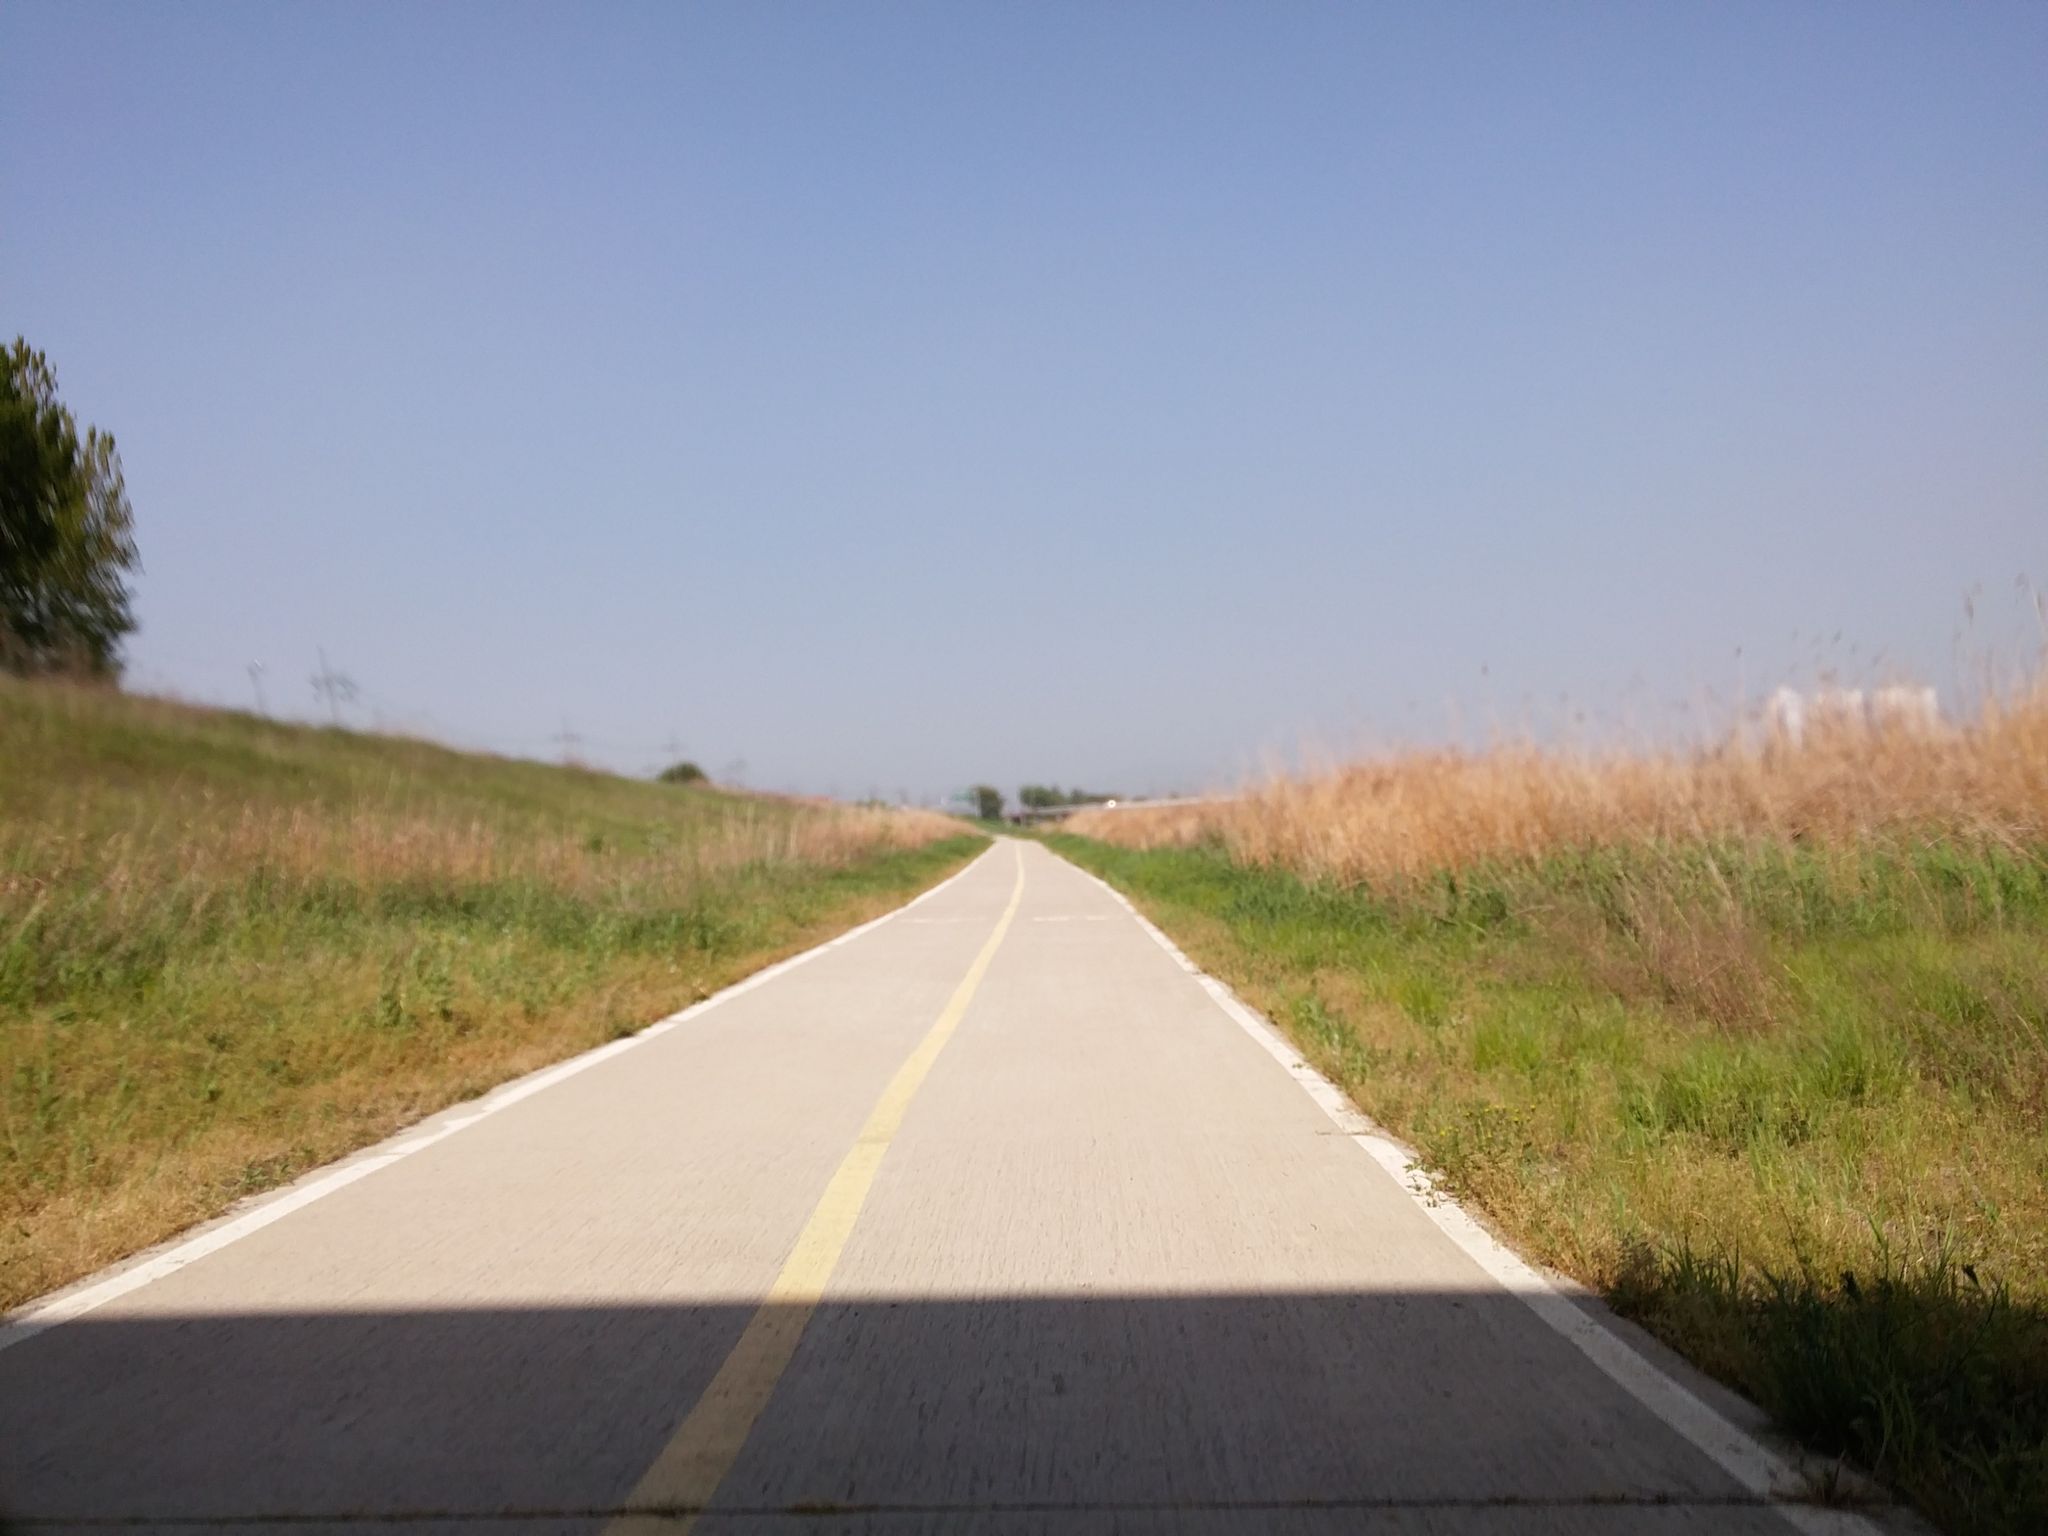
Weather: cloudy
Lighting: day
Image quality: slightly poor
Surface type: cycling surface
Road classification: trunk_link, trunk
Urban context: low density rural
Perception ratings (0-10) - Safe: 1.67, Lively: 3.33, Beautiful: 6.5, Boring: 8.96, Depressing: 8.62, Wealthy: 2.17